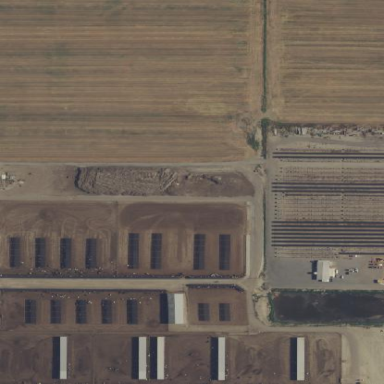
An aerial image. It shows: Feedlot in farmyard.